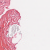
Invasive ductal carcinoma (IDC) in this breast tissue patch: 0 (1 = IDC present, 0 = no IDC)